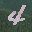
Label: 4